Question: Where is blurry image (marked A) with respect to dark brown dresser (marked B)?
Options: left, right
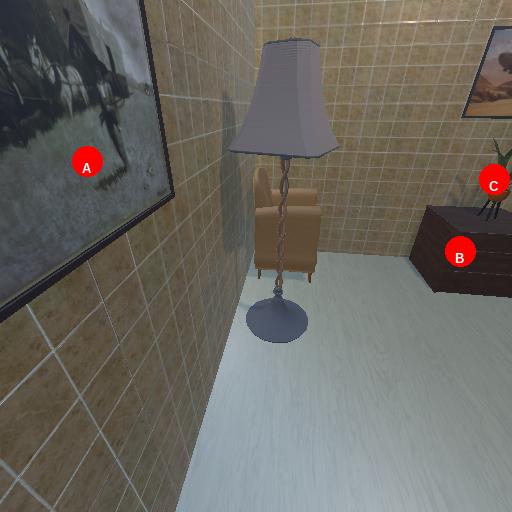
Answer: left